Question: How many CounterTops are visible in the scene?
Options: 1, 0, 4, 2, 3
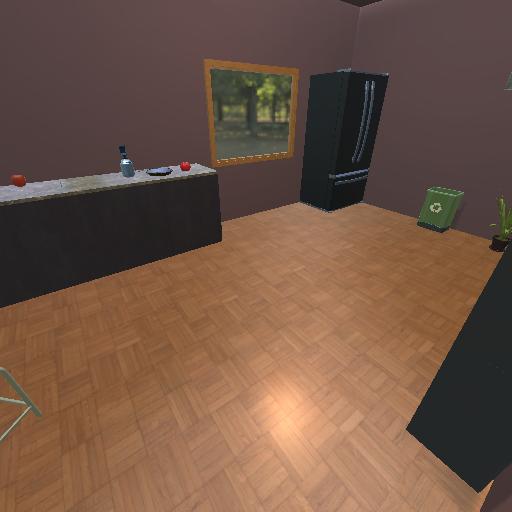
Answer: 1